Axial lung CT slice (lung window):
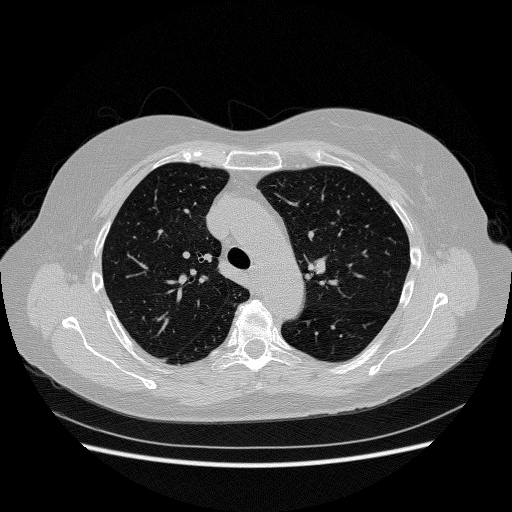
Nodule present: no